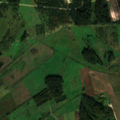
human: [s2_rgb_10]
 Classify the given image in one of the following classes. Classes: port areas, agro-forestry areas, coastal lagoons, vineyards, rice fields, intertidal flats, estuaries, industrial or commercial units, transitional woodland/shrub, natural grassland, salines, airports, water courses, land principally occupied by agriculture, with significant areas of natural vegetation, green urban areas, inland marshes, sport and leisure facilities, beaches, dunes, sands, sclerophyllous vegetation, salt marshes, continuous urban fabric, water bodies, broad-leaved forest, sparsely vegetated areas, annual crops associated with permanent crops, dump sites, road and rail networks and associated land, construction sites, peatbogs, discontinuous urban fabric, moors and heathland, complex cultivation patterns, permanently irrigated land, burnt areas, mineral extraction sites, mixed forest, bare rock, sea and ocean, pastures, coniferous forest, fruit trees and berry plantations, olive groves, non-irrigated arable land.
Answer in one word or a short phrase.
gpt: non-irrigated arable land, pastures, broad-leaved forest, coniferous forest